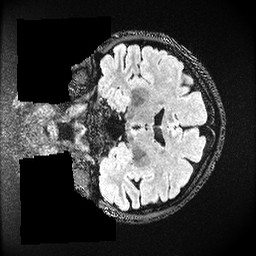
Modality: FLAIR
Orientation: coronal
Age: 34
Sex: female
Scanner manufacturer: ge
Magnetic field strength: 3 T
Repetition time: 4.802 s
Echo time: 0.1158 s